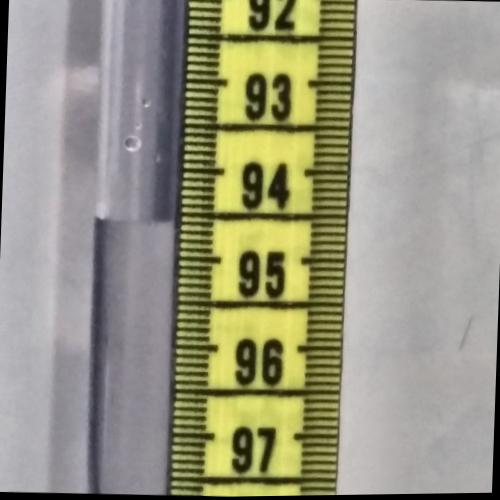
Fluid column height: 94.6 cm